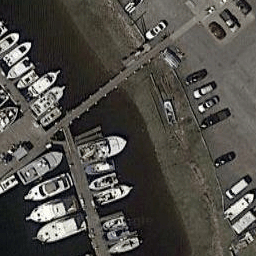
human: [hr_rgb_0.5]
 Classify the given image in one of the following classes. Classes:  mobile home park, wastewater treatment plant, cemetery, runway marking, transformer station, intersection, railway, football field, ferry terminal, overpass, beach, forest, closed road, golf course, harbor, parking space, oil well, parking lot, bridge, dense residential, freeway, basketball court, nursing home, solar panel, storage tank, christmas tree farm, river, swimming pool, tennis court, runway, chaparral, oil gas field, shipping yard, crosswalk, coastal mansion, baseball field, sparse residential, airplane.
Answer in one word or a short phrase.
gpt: harbor